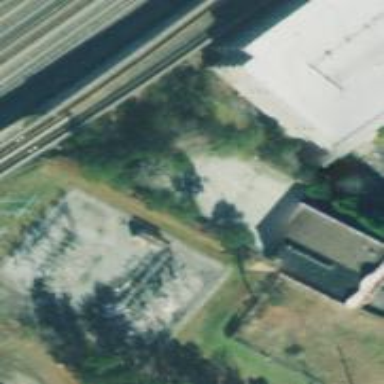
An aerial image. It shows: Distribution level power substation enclosed by fence.